Field crop: maize
Growth stage: 1
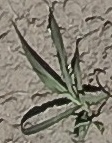
Species: sorghum